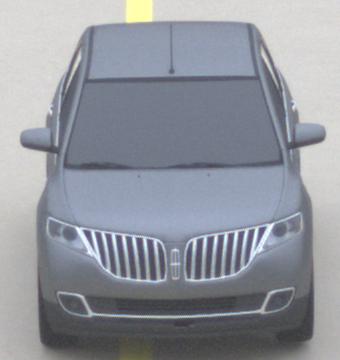
Make: Lincoln
Model: MKX
Detailed model: Gen. 1 CD3
Model produced from: 2010
Model produced until: 2015
Doors: 5
Color: gray
Road condition: dry road
Daytime: midday
Contrast: low contrast